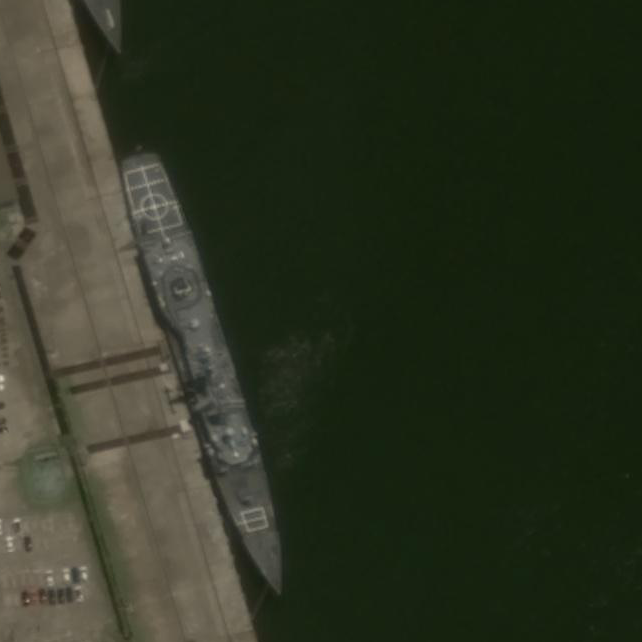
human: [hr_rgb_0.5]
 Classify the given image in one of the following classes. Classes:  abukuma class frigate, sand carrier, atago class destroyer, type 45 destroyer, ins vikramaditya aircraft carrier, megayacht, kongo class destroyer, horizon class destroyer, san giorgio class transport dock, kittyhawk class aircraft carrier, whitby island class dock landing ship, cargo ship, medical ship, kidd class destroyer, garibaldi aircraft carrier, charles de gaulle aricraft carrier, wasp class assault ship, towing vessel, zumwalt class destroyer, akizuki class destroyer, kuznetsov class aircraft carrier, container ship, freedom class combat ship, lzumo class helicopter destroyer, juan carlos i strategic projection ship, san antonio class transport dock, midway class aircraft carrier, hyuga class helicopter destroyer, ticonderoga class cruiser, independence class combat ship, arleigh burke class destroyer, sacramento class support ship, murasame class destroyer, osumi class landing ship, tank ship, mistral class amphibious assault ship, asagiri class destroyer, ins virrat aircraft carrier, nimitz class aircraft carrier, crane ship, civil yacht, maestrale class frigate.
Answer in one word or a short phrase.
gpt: Ticonderoga class cruiser